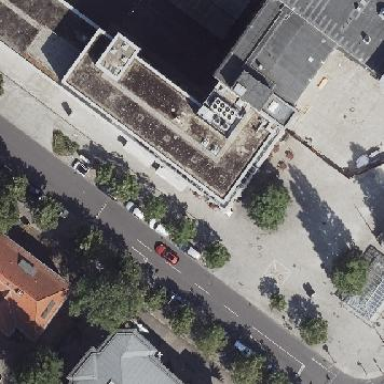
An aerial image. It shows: Street-side parking area with sett surface.